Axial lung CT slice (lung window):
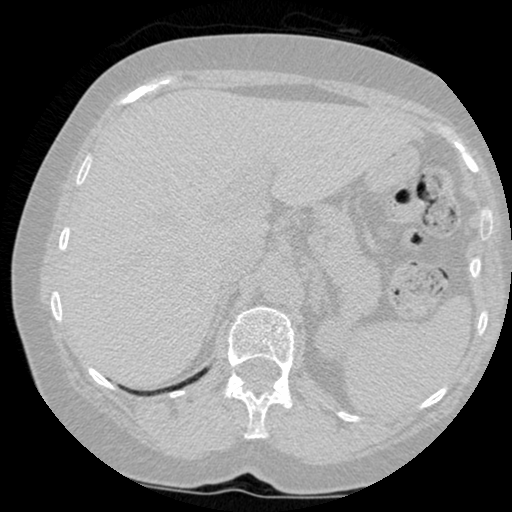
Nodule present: no